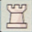
Piece: wR